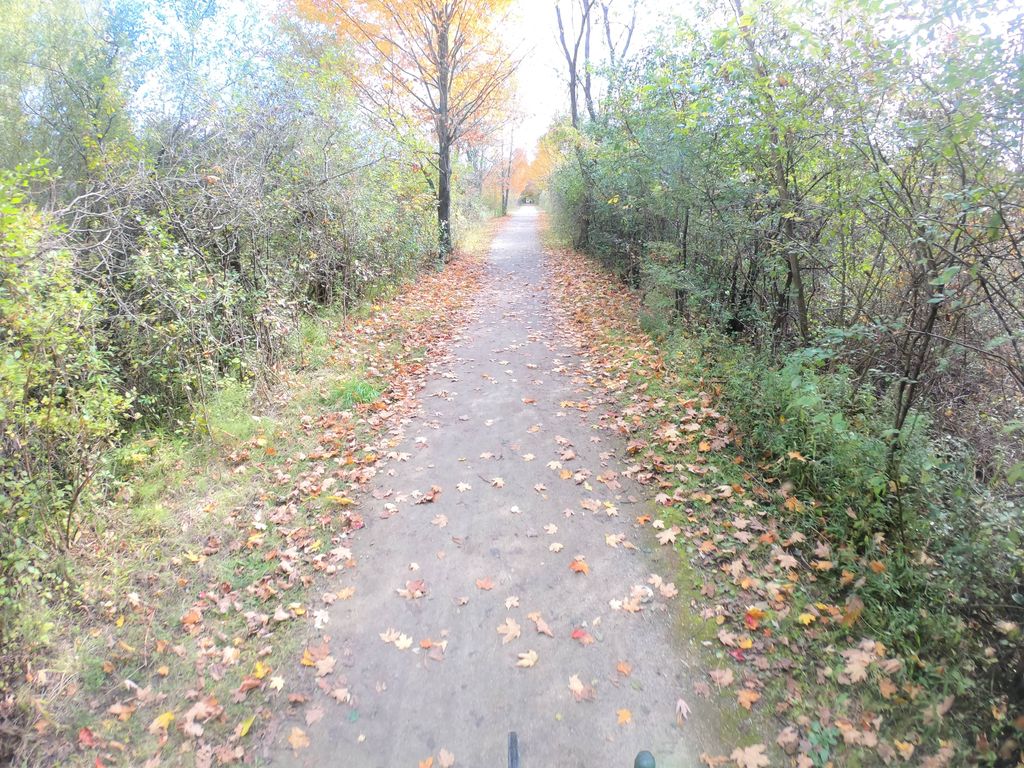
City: kitchener-waterloo